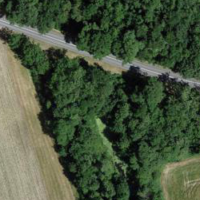
EUNIS habitat code: 24
Species observed at this site:
Prunus spinosa
Clematis vitalba
Circaea lutetiana
Lamium galeobdolon